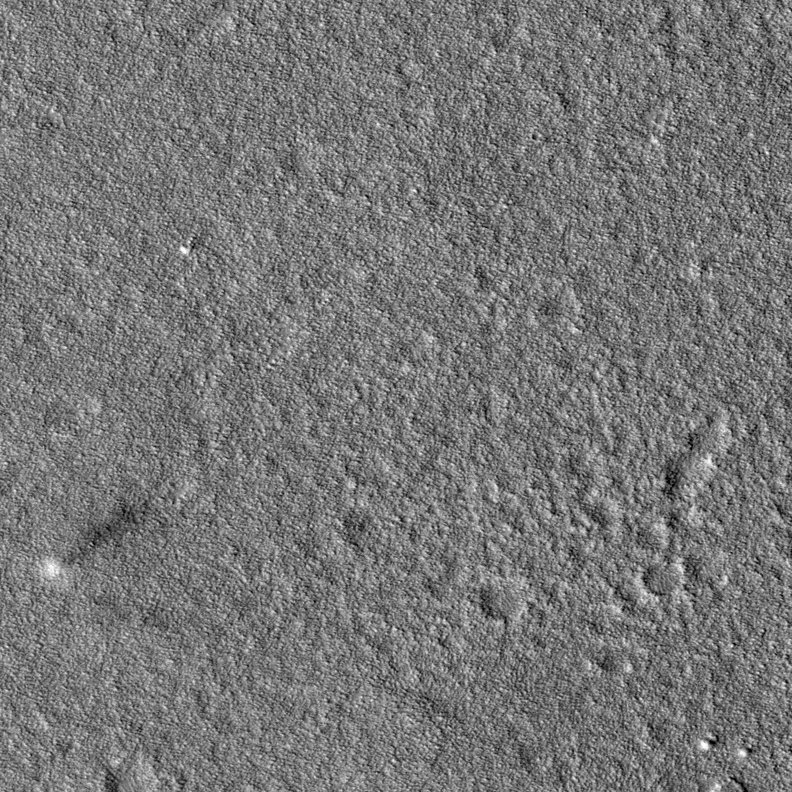
Label: dustdevil